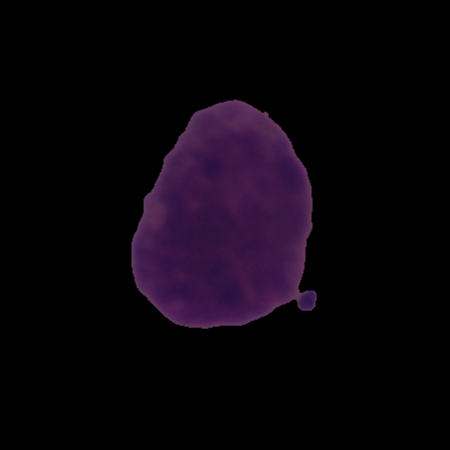
Label: healthy